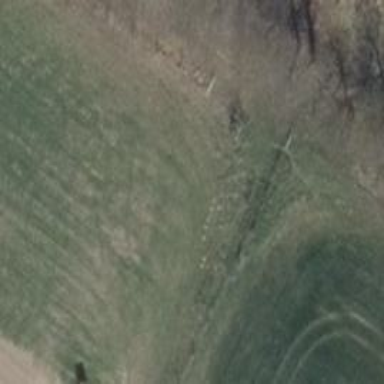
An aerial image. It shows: Hunting stand.